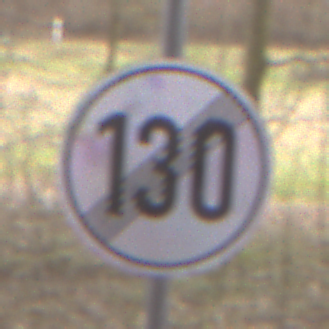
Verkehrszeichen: EndeGeschwindigkeit130
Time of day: MorningAfternoon
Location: Outdoor (Nature)
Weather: Overcast
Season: Autumn
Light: Natural